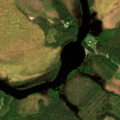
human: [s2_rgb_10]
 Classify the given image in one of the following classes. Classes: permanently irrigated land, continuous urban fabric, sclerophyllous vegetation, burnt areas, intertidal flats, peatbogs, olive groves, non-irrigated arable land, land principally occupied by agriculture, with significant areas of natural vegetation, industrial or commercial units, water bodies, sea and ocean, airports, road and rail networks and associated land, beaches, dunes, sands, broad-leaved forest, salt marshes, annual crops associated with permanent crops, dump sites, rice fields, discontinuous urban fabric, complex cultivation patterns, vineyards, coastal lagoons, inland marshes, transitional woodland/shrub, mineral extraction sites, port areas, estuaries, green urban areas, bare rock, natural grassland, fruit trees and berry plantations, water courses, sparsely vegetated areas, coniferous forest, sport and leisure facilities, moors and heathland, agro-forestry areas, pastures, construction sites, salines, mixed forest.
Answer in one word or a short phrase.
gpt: coniferous forest, mixed forest, transitional woodland/shrub, peatbogs, water courses